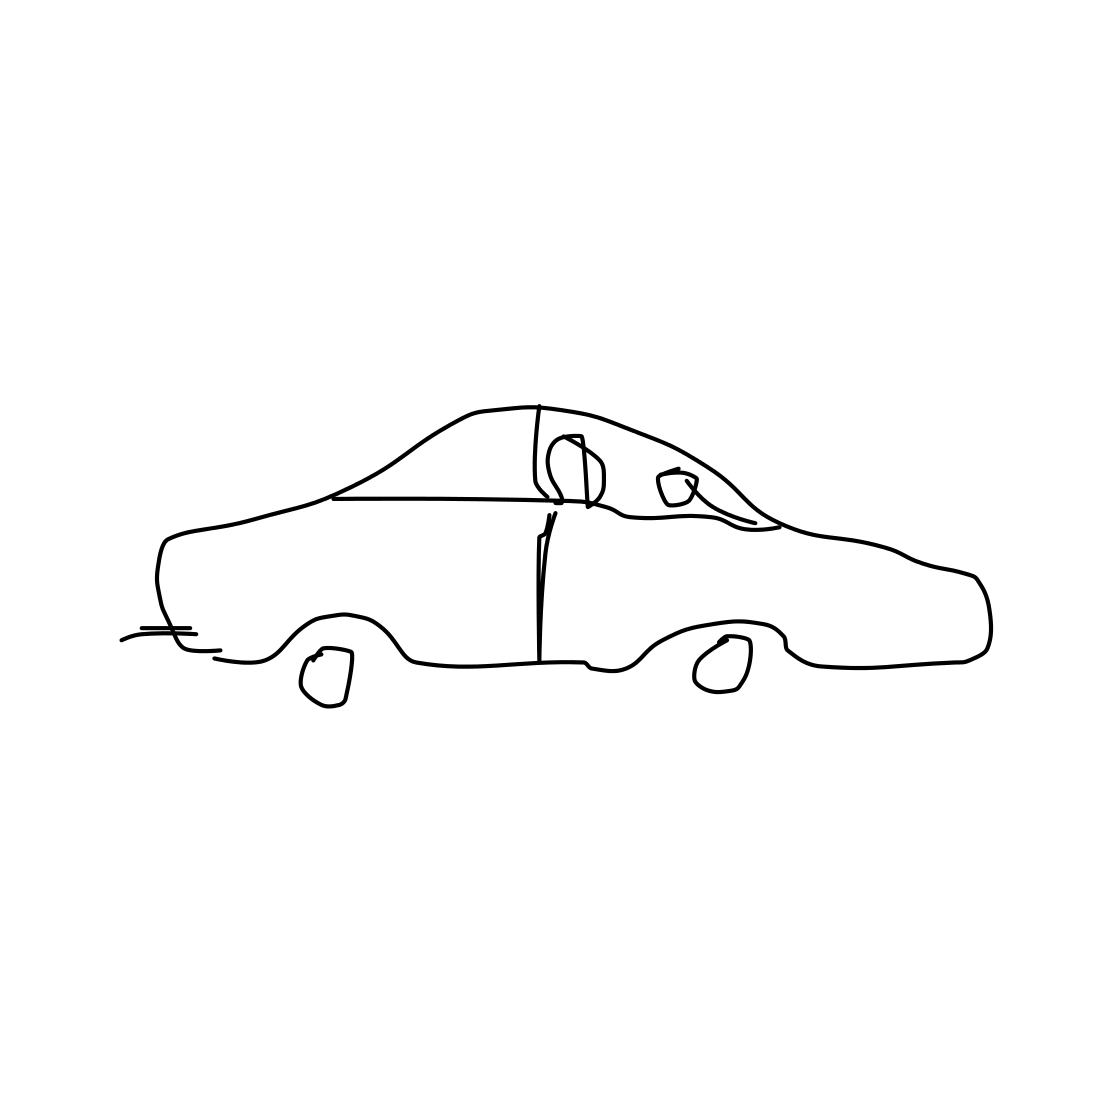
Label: car (sedan)